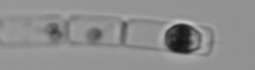
Label: Guinardia_delicatula_TAG_internal_parasite